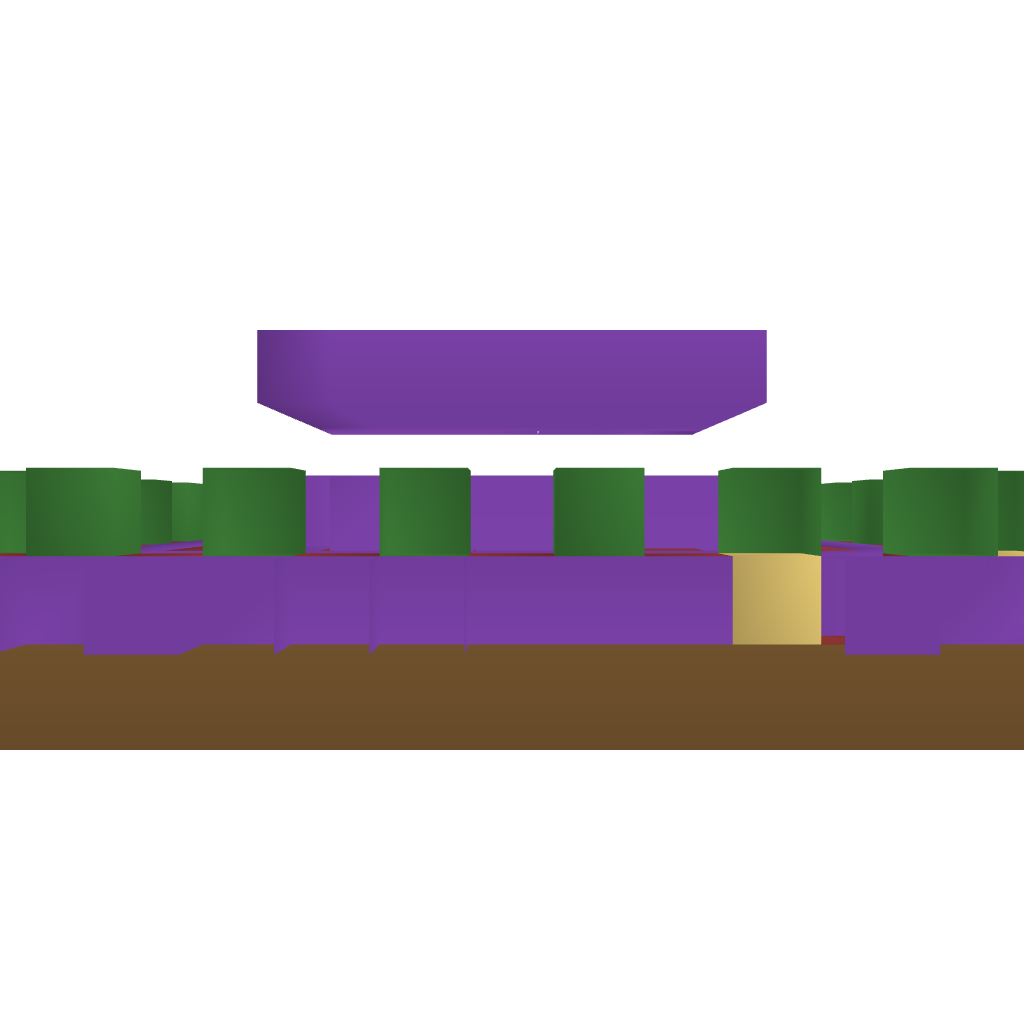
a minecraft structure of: Trap for zombies bad low quality